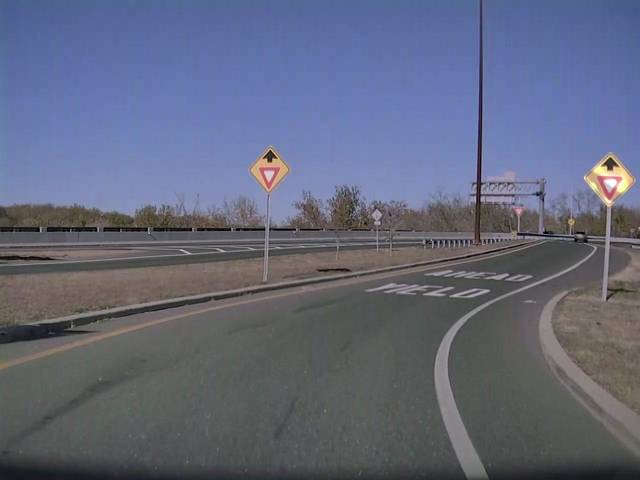
Region: United States
Coordinates: 40.262, -74.846